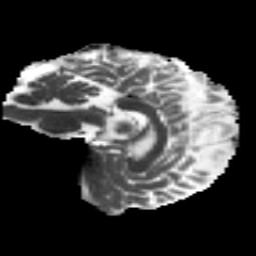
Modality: MD
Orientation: sagittal
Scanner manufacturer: siemens
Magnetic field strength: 3 T
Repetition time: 4.16 s
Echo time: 0.0806 s